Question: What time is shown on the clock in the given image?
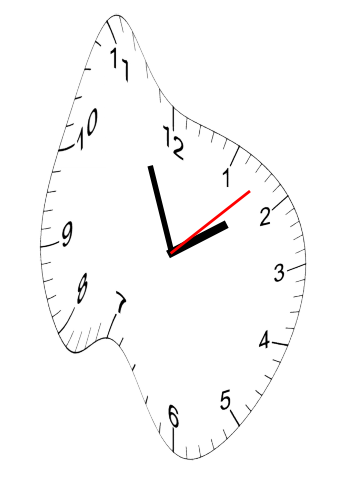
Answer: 01:56:08